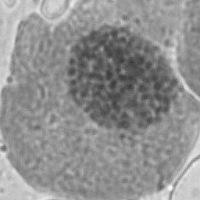
Label: prophase